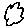
Label: cloud